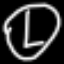
Label: clock